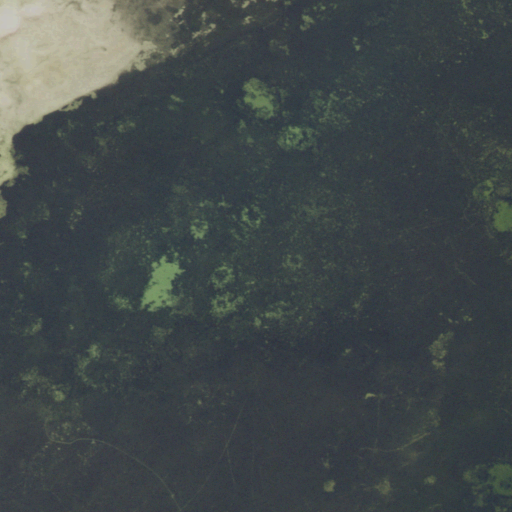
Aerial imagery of bar in Florida named Jug Creek Shoal containing open water and herbaceous wetlands